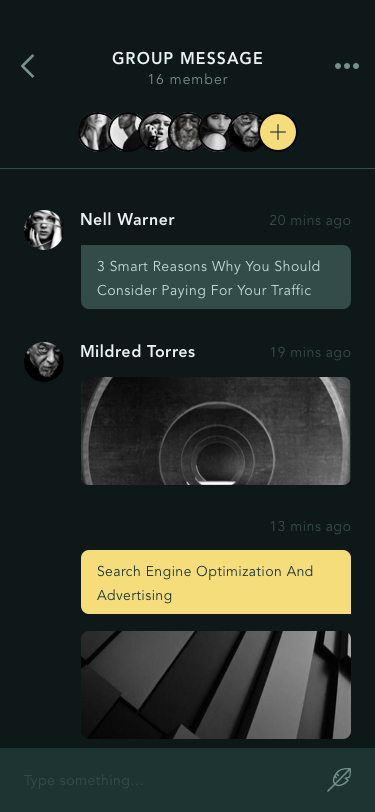
Text in this UI design:
Type something…
3 Smart Reasons Why You Should Consider Paying For Your Traffic
Nell Warner
20 mins ago
Mildred Torres
19 mins ago
Search Engine Optimization And Advertising
13 mins ago

Group Message
16 member